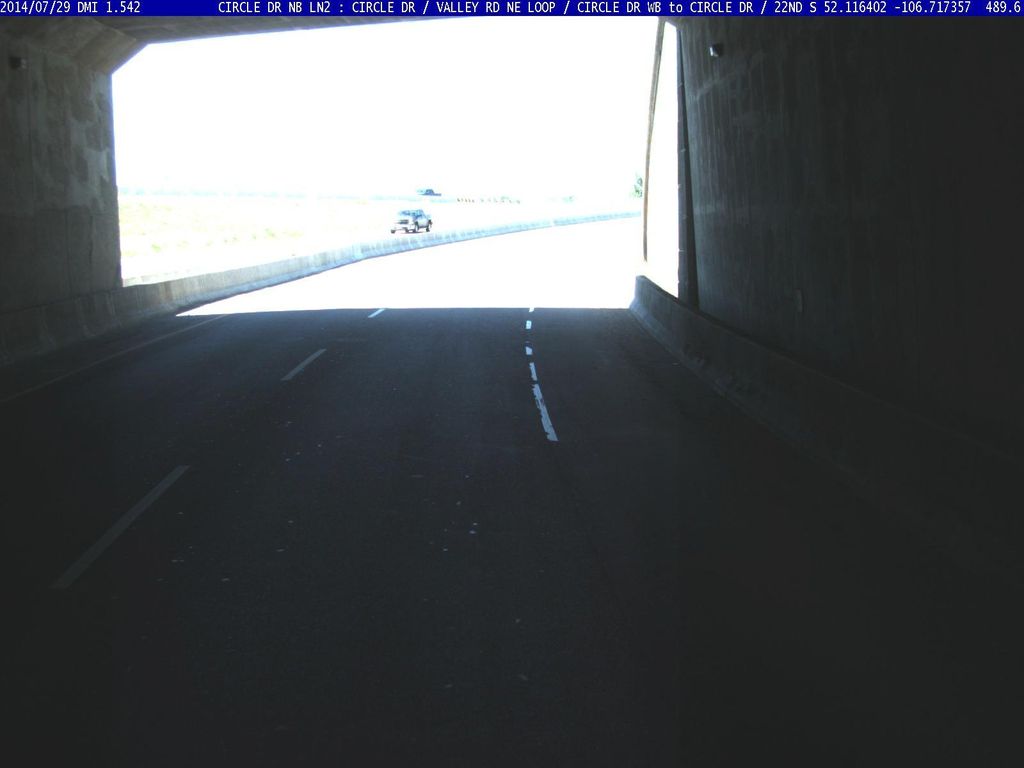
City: saskatoon